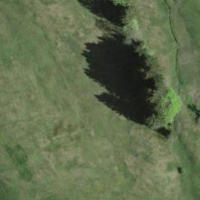
EUNIS habitat code: 25
Species observed at this site:
Astrantia major